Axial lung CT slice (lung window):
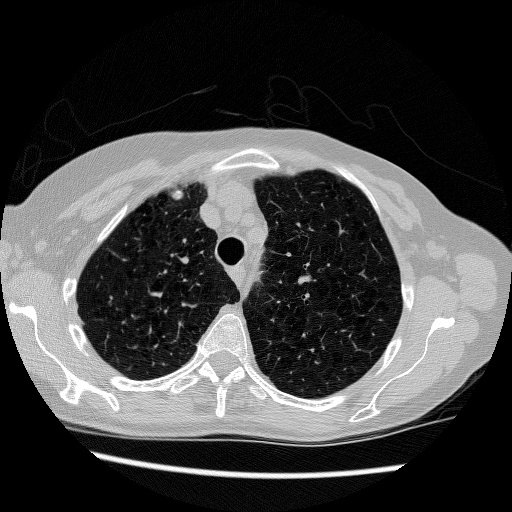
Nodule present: no